Field crop: maize
Growth stage: 1
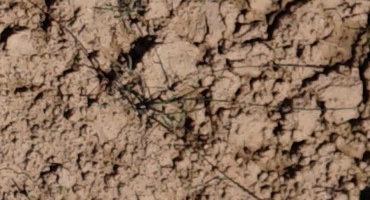
Species: lolium